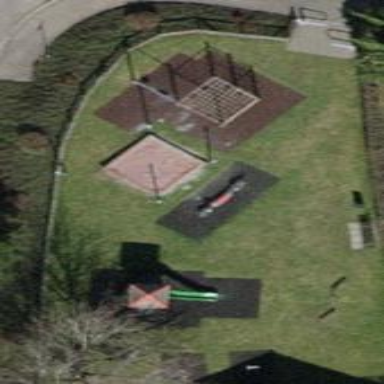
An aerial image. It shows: Playground area for leisure activities on the land.